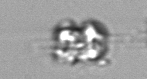
Label: Leptocylindrus_mediterraneus